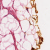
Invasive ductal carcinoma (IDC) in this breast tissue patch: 0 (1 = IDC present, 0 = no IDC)